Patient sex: M
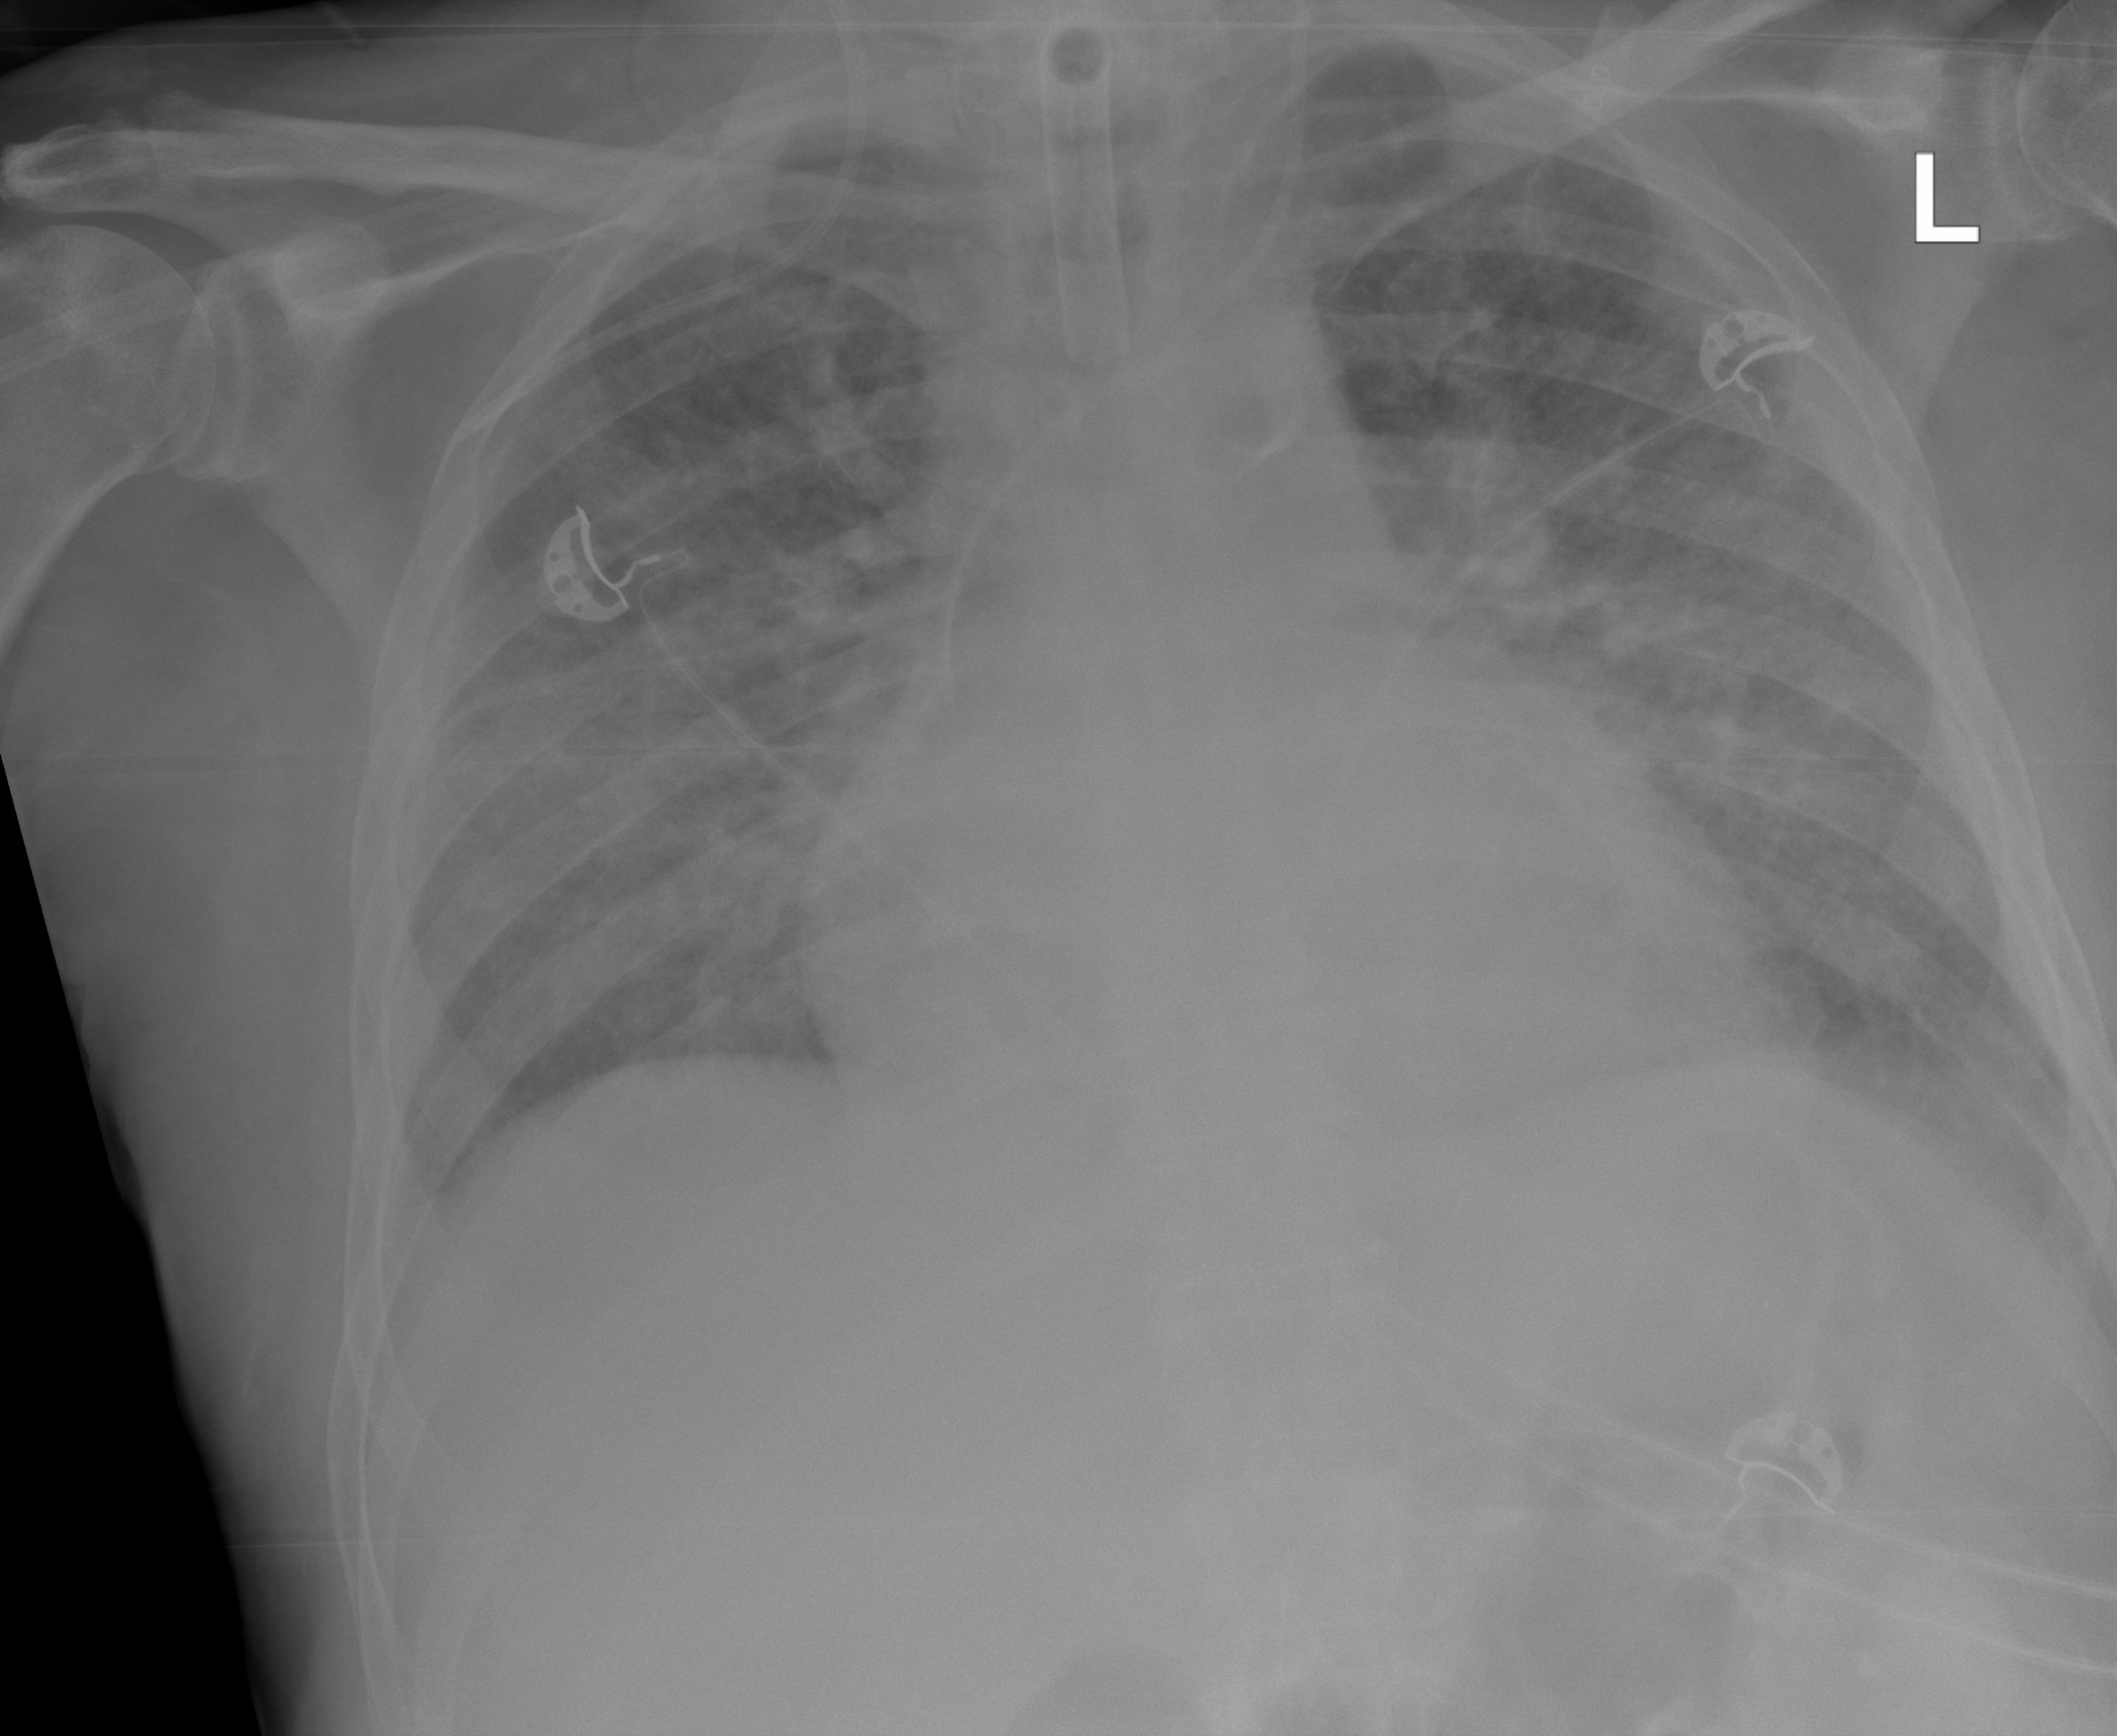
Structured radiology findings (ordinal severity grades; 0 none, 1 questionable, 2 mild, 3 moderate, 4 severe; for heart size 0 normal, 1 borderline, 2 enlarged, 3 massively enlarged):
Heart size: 2
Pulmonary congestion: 0
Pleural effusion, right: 0
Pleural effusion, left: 0
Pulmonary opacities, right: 2
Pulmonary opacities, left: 2
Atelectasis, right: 0
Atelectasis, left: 0